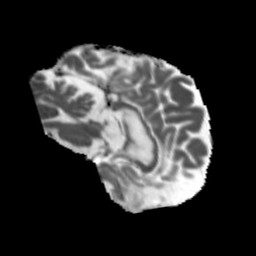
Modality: MD
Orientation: sagittal
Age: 46
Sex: male
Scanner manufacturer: siemens
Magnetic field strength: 3 T
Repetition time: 5.47 s
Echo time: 0.0854 s